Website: walmart
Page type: payment
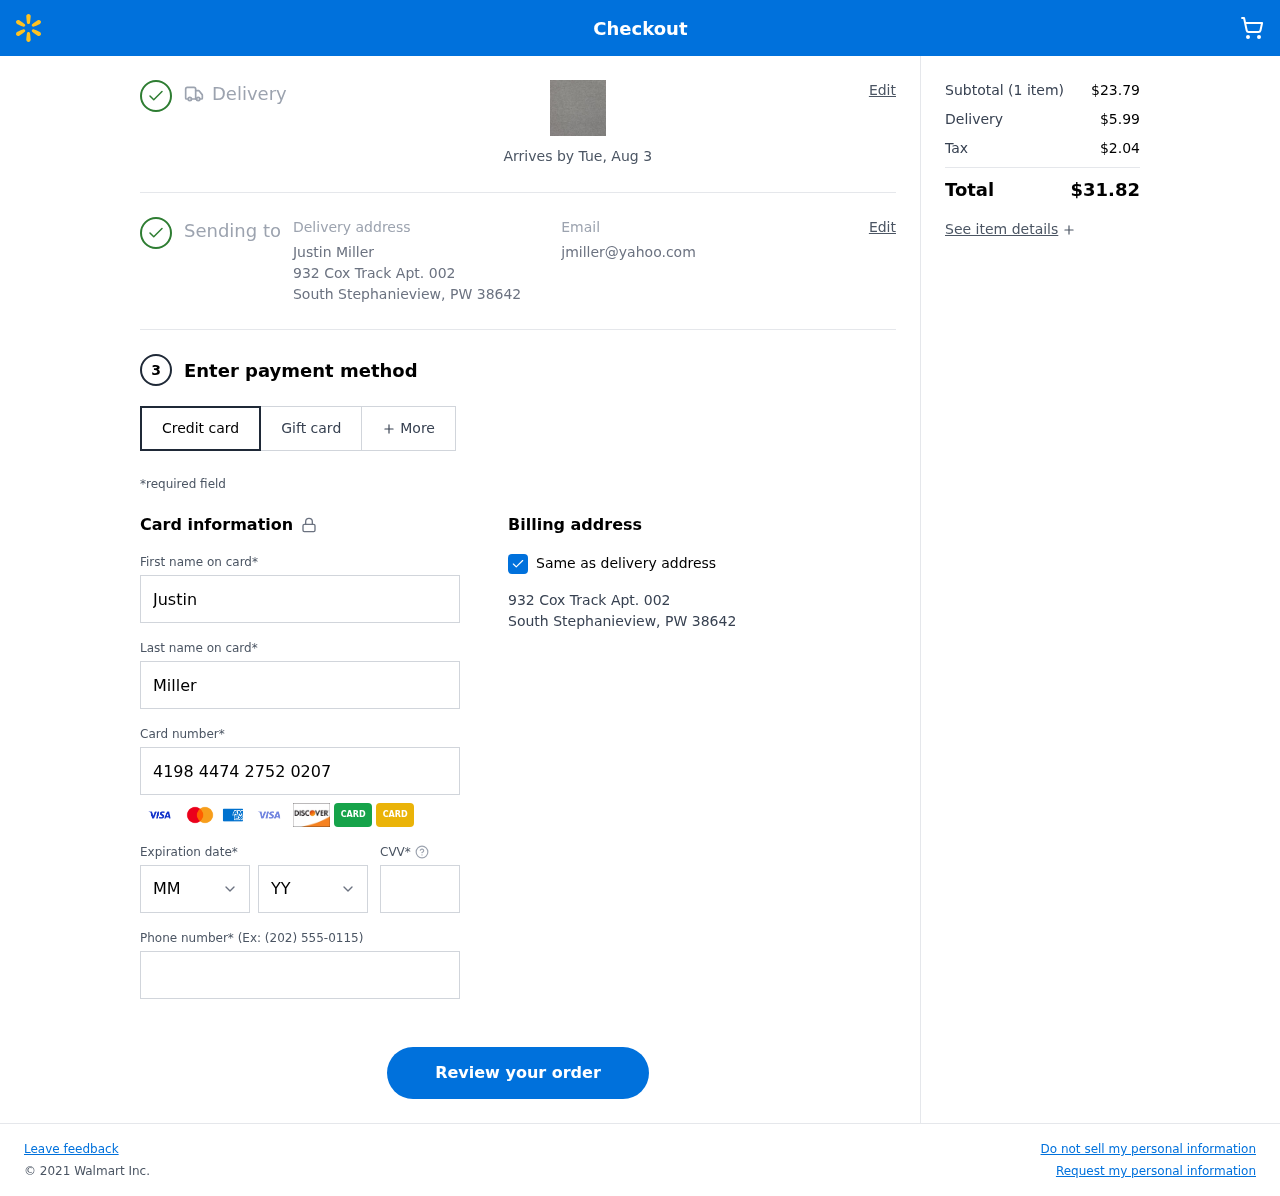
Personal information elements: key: PII_CARD_CVV
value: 082
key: PII_CARD_EXPIRY_MONTH
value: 08
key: PII_CARD_EXPIRY_YEAR
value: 26
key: PII_CARD_NUMBER
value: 4198 4474 2752 0207
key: PII_CITY
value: South Stephanieview
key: PII_EMAIL
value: jmiller@yahoo.com
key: PII_FIRSTNAME
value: Justin
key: PII_FULLNAME
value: Justin Miller
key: PII_LASTNAME
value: Miller
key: PII_PHONE
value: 6426797545
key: PII_POSTCODE
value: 38642
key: PII_STATE_ABBR
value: PW
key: PII_STREET
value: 932 Cox Track Apt. 002
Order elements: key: ORDER_DELIVERY_DATE
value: Arrives by Tue, Aug 3
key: ORDER_NUM_ITEMS
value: (1 item)
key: ORDER_SUBTOTAL
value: $23.79
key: ORDER_SHIPPING_COST
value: $5.99
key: ORDER_TAX
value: $2.04
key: ORDER_TOTAL
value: $31.82